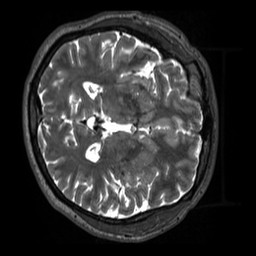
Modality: T2w
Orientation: axial
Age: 31
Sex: male
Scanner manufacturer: siemens
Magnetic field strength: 3 T
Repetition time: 3.2 s
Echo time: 0.412 s